Question: I've the following entities and relationships:

I want to do a calculation:
I want to get the amounts of all receipts of a specific category and sum them.
For example:
I want to retrieve the total amount of all receipts of category "Restaurants"
How can I do that using Swift 4.2?
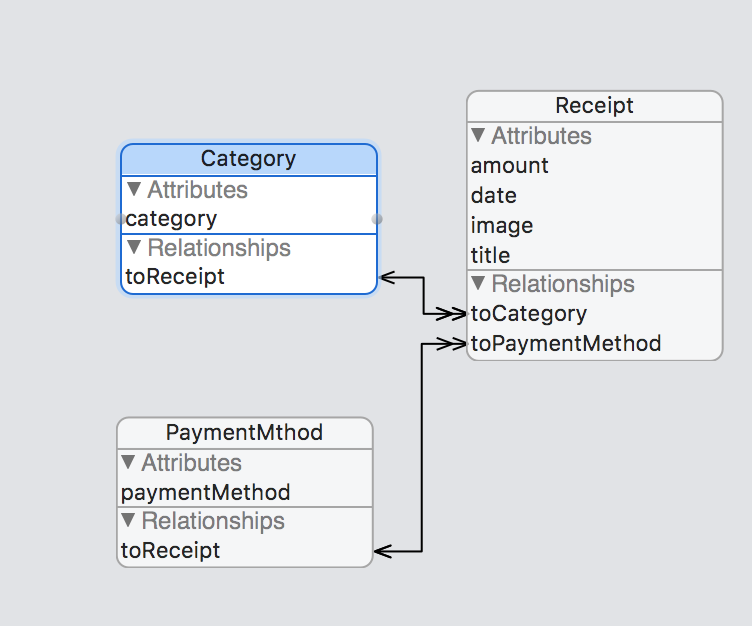
Answer: For example simply fetch an array of dictionaries, get the values and sum them up
'''
let request : NSFetchRequest<NSDictionary> = NSFetchRequest(entityName: "Receipt")
request.resultType = .dictionaryResultType
request.propertiesToFetch = ["amount"]
request.predicate = NSPredicate(format: "toCategory.category == %@", "Restaurant")
do {
let objects = try managedObjectContext.fetch(request) as! [[String:Int]]
let sum = objects.compactMap{$0["amount"]}.reduce(0, +)
} catch { print(error) }
'''